Interaction volume radius: 10 \u00c5
Interaction volume height: 15 \u00c5
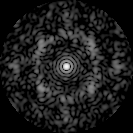
Disorder parameter: 0.6966